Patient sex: F
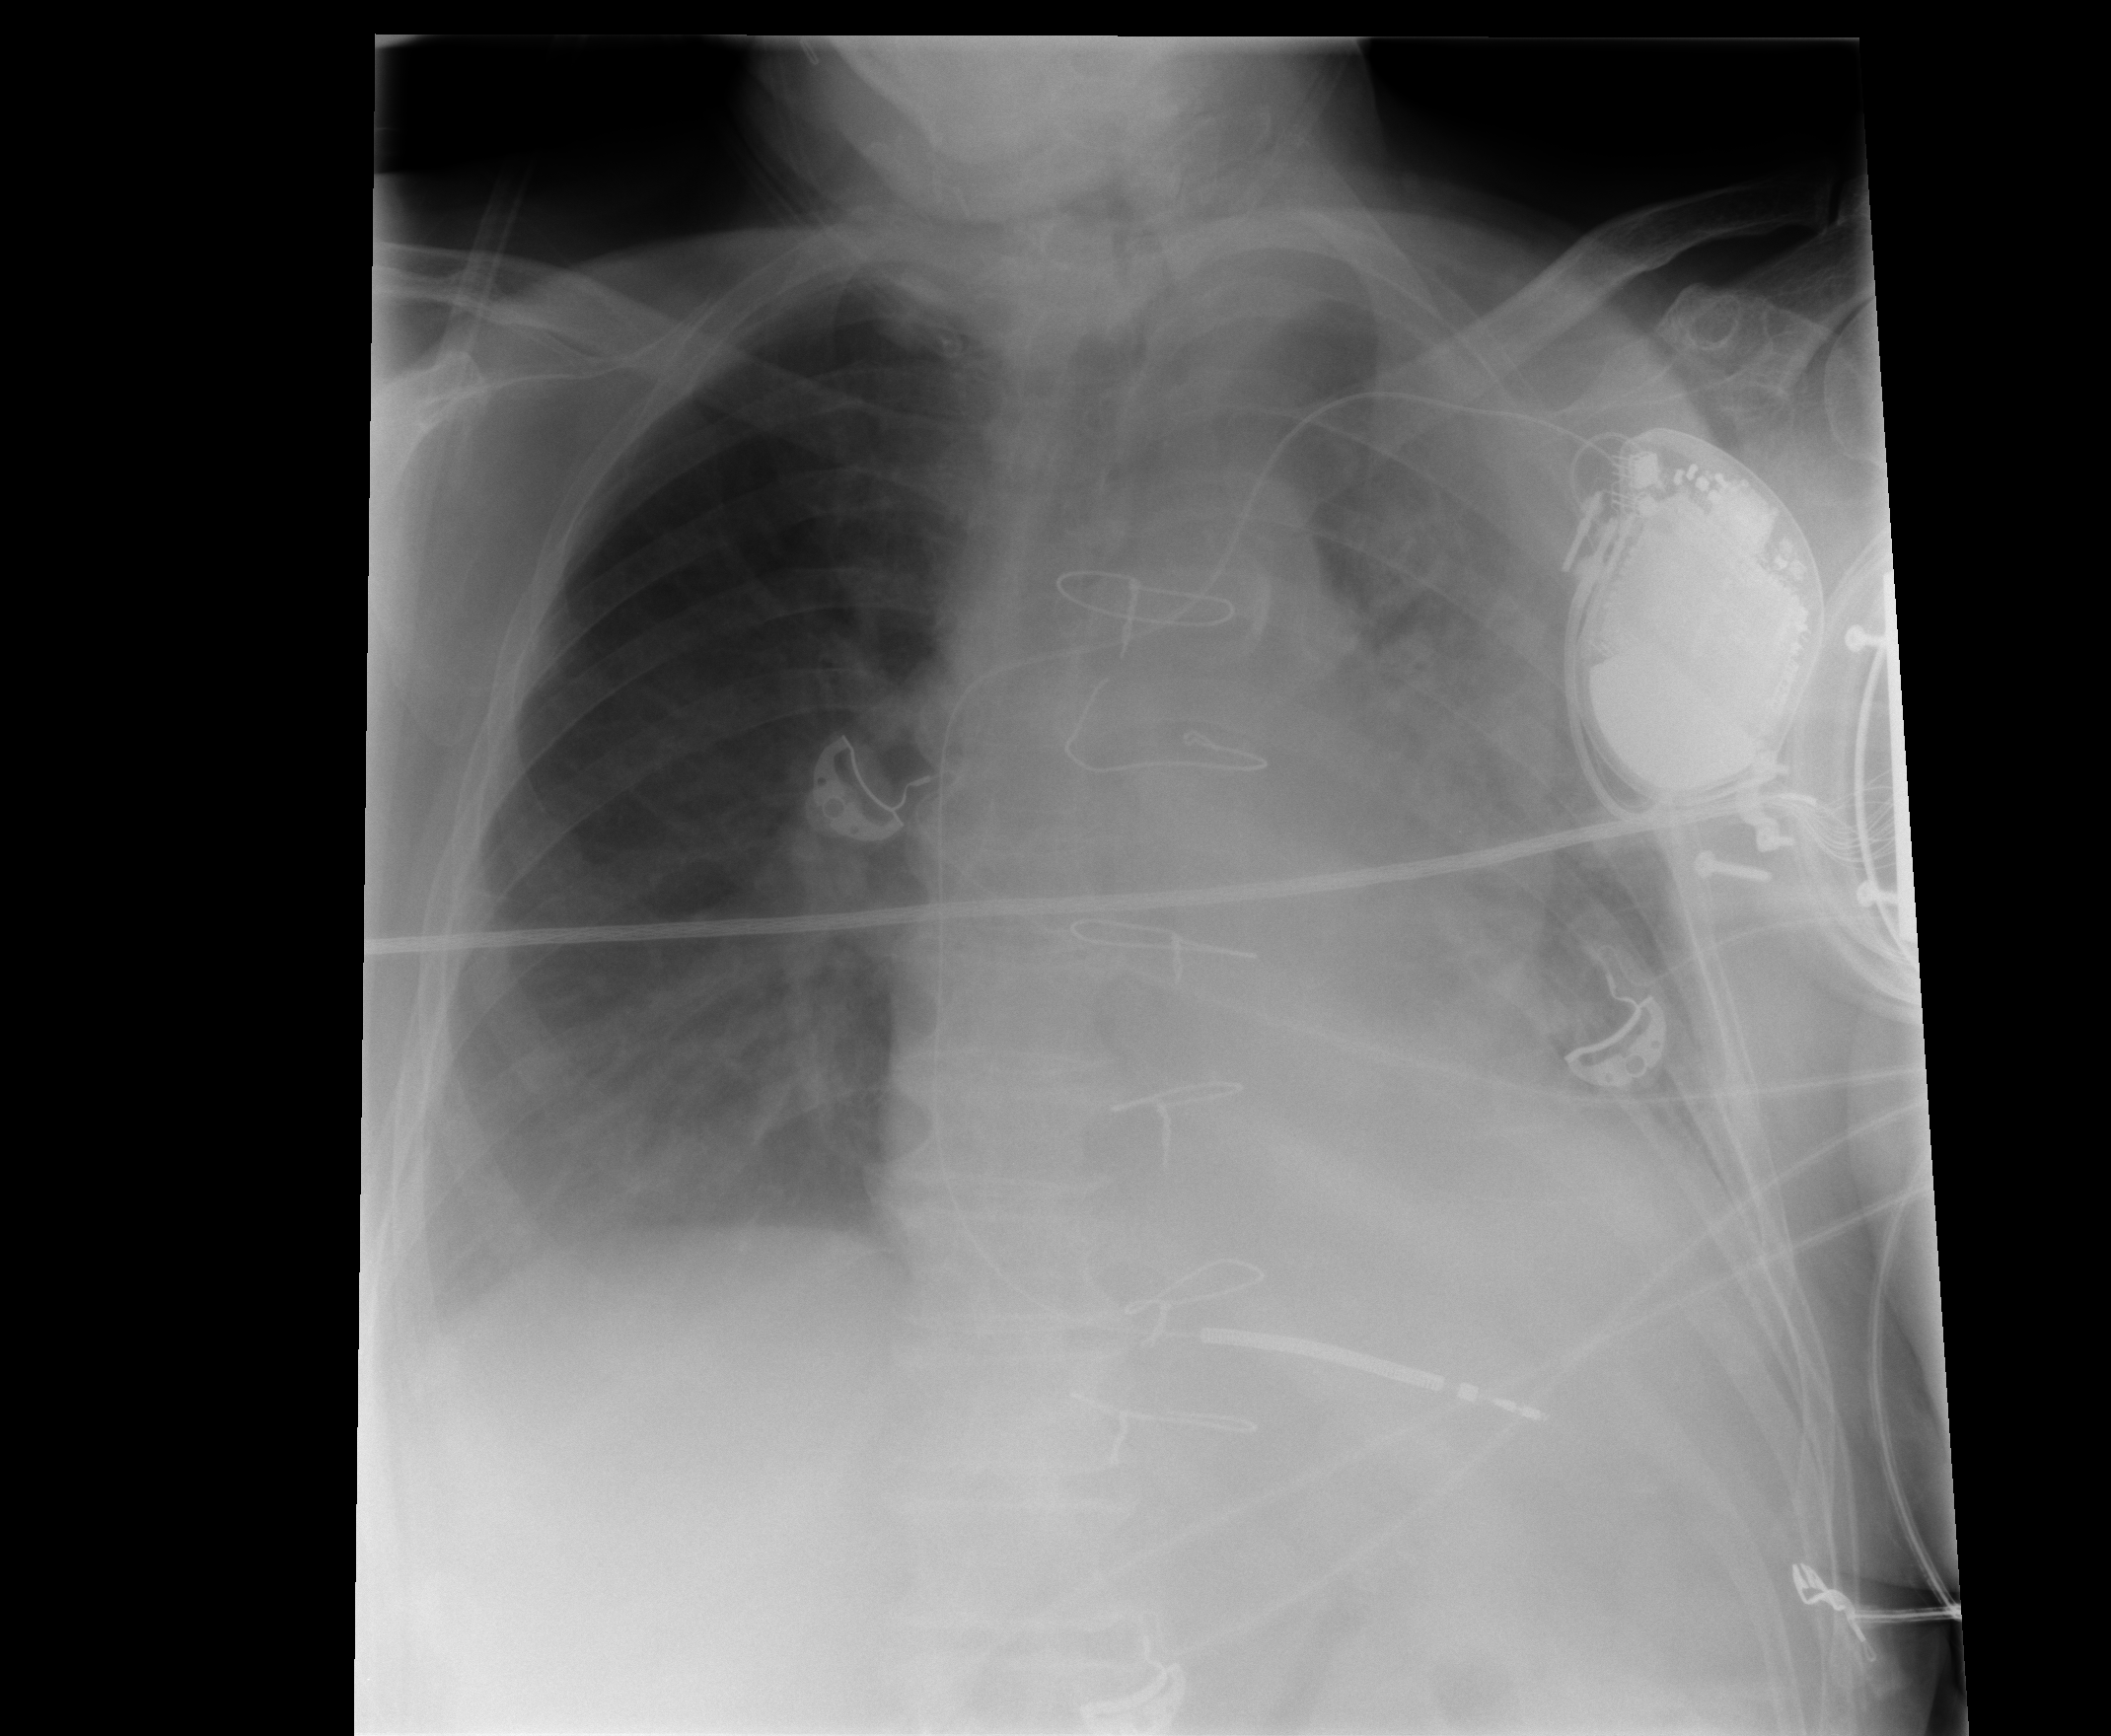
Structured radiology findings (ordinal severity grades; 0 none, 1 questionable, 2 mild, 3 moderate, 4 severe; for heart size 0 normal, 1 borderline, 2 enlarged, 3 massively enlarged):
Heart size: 2
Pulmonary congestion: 2
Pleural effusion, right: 1
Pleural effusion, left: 1
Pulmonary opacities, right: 0
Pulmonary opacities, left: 1
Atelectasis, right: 2
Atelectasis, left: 3